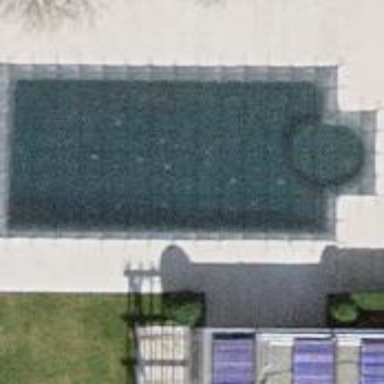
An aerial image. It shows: Swimming pool located in leisure land.